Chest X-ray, PA view. Patient: 42 years old, sex F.
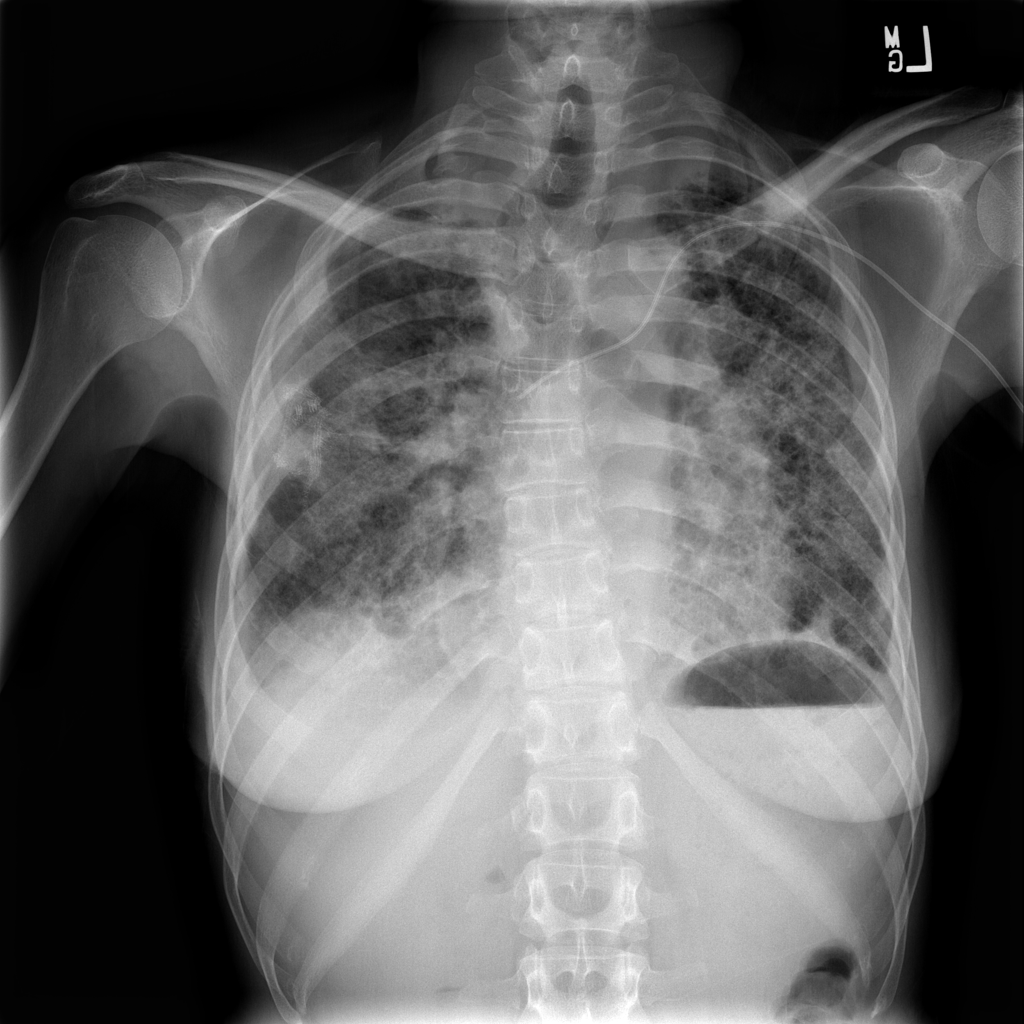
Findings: Pneumothorax